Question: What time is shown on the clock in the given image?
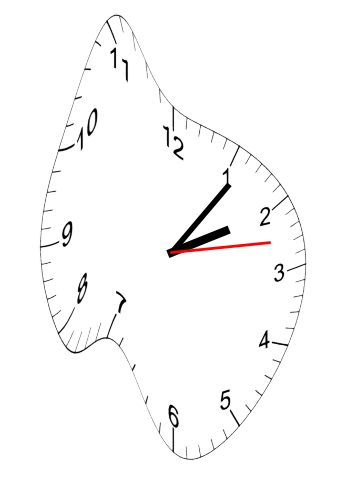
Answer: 02:06:13